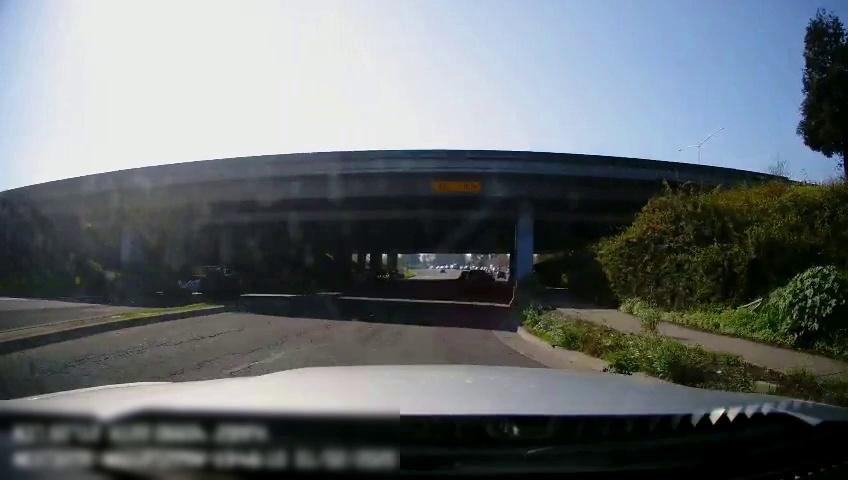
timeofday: Day
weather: Sunny
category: Drivable Space
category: Drivable Space
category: Vehicles | Car
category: Vehicles | Truck
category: Vehicles | Car
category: Vehicles | SUV
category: Traffic | Signs